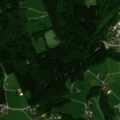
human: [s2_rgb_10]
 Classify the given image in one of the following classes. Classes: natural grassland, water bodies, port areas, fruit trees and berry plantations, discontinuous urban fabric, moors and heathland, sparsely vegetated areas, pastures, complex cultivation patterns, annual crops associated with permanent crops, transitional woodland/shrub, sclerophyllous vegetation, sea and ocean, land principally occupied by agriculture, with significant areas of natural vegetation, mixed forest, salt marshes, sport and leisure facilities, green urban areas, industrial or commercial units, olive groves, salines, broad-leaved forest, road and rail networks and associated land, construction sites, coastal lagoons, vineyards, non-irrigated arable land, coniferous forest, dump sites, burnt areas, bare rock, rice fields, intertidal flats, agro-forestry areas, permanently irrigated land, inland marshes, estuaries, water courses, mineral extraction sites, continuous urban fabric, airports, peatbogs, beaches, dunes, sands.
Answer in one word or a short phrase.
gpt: discontinuous urban fabric, pastures, broad-leaved forest, coniferous forest, mixed forest